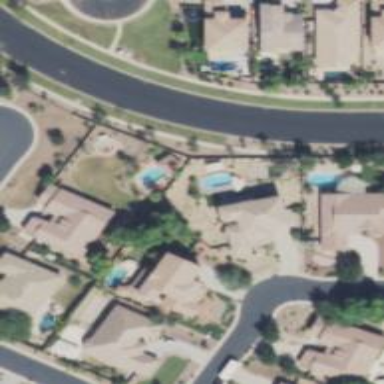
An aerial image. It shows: Outdoor inground swimming pool in leisure land.